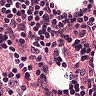
Metastatic tissue present: no